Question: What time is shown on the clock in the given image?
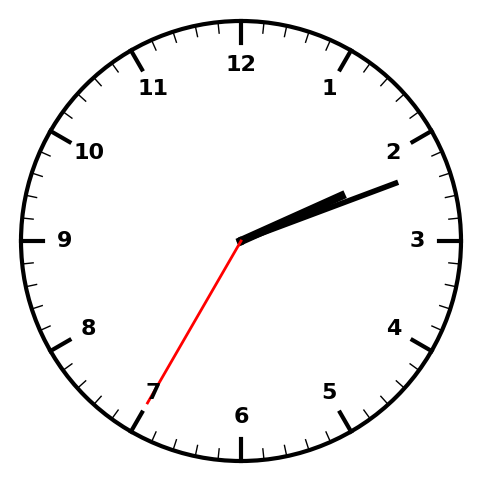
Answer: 02:11:35